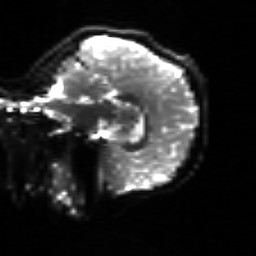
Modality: sbref
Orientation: sagittal
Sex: female
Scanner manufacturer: siemens
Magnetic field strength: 3 T
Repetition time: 5 s
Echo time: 0.071 s